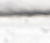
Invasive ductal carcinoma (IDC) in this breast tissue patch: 0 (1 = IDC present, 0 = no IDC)